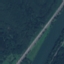
Land use / land cover: River